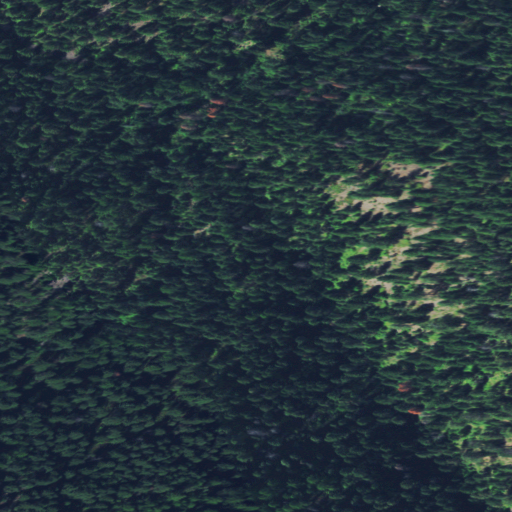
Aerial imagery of valley in Montana named Vista Gulch containing only evergreen forest